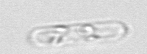
Label: Dactyliosolen_fragilissimus